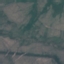
Land use / land cover class: HerbaceousVegetation